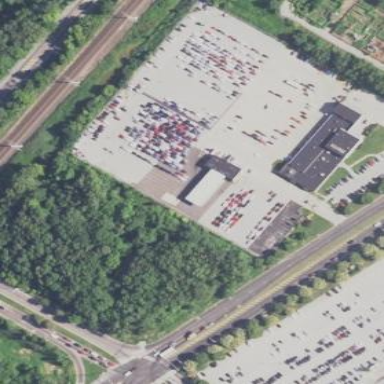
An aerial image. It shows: Car rental service.